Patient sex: M
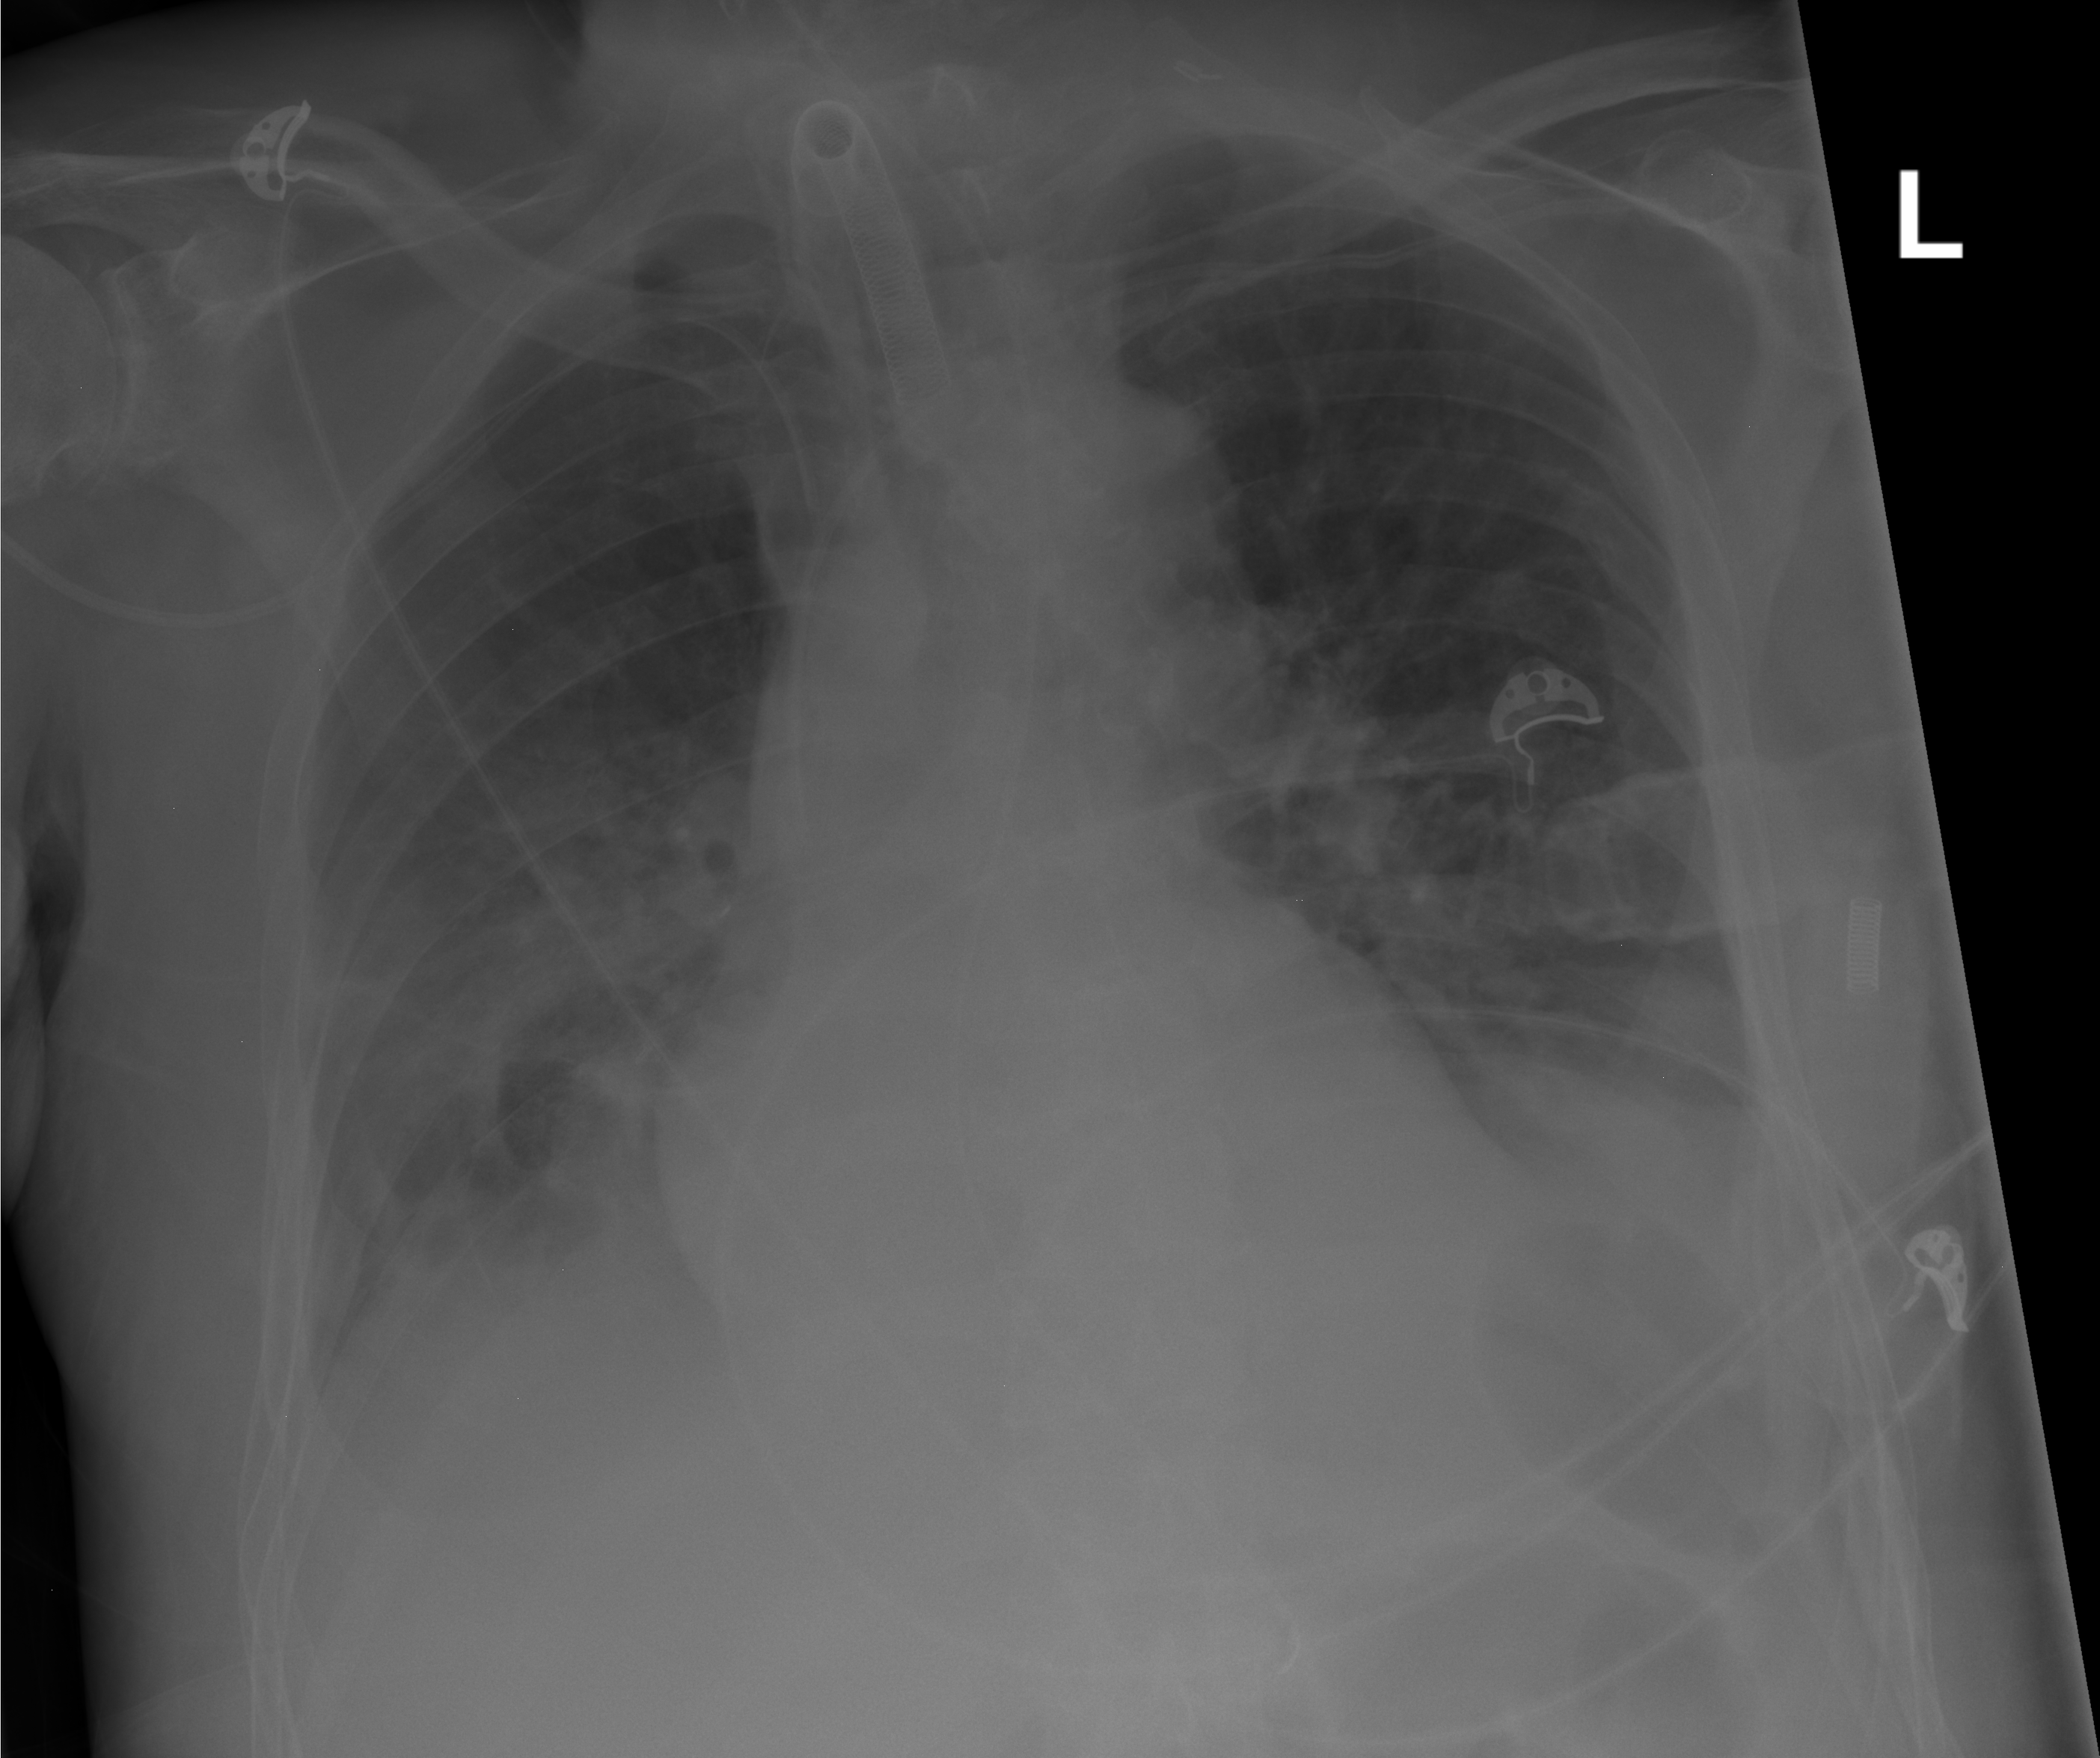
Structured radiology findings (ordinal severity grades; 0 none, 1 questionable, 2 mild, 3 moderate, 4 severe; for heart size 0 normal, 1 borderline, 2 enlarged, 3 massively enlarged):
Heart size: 0
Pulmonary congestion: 0
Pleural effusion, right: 2
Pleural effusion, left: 2
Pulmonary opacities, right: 2
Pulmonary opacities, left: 0
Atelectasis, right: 0
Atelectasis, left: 0